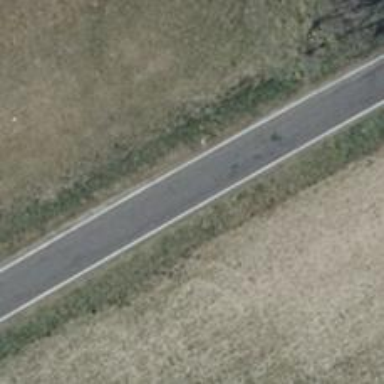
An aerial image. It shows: Secondary road with asphalt surface.